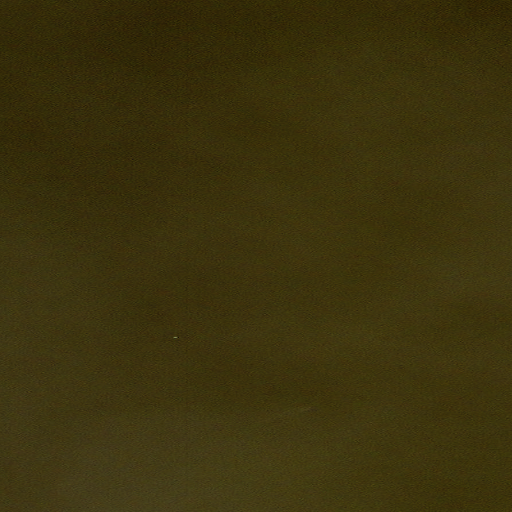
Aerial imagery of cape in Alaska named Bur Point containing only unknown